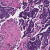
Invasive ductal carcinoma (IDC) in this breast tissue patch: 1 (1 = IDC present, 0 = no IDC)